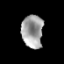
Tissue: prostate
Cell type: Epithelial cells
Senescence score: 0.3232
Nuclear area (px): 696
Mean DAPI intensity: 160.481